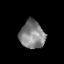
Tissue: prostate
Cell type: T cells
Senescence score: 0.2466
Nuclear area (px): 672
Mean DAPI intensity: 130.528